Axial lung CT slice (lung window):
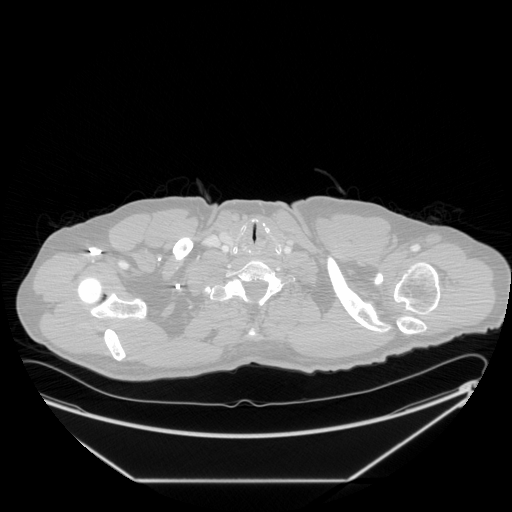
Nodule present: no